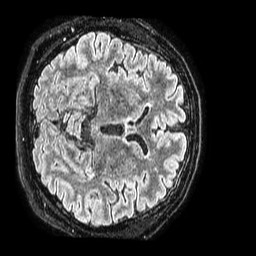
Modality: FLAIR
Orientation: axial
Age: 60
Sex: male
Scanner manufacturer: philips
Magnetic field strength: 1.5 T
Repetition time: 4.8 s
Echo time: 0.38 s